Question: I am retrieving a search query from php mysql into my angularjs app. The results are in the following format:
This object is then displayed in my angularjs app and displayed using ng-repeat. The thing is I would like to limit the results to 10 only. However for some reason it does not work. I did find a possible solution <URL>. Here it states LimitTo does not work if it is an object in an object. If this is the solution how would I convert srchResults to an object in an array in javascript?? If it is not what would be the issue?
I'm using Angular 1.3.11.
My code:
'''
<md-list-item class="md-3-line" ng-repeat="result in srchResults|limitTo:10" >
<div class="md-list-item-text" ng-click= "getEmployee(result.employee_id)">
<h3>{{result.last_name}}, {{result.first_name}}</h3>
<h4>{{result.name}}</h4>
<p>{{result.fk_cs_type}}, {{result.is_active==1?"Active":"In-Active"}}</p>
<md-divider ng-if="!$last"></md-divider>
</div>
</md-list-item>
'''
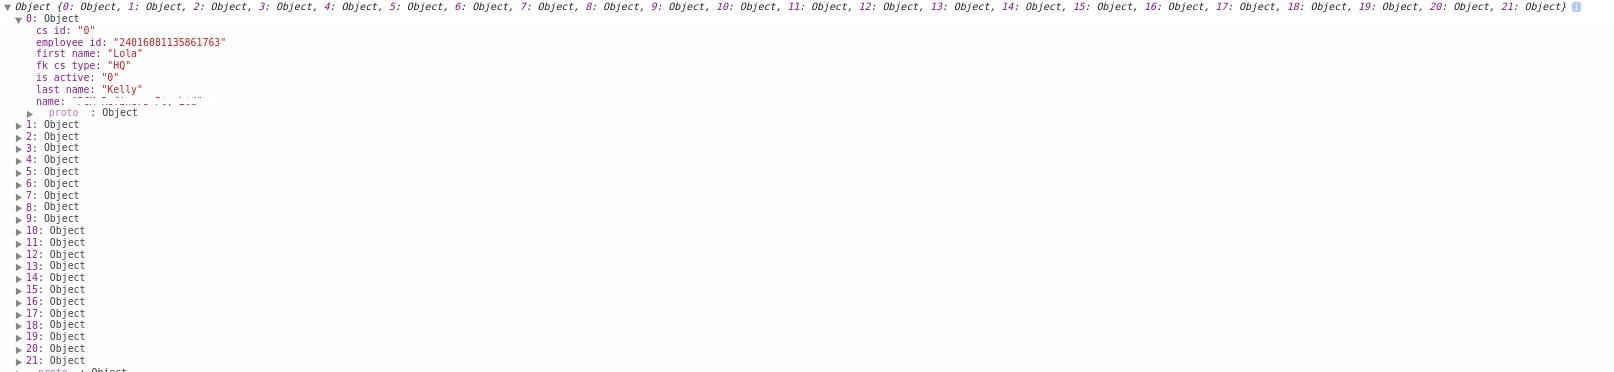
Answer: To answer your query about
> how would I convert srchResults to an object in an array in javascript
to convert an "object of objects" to an "array of objects" you can do the following:
'''
var obj; //your parent object
var res = [] //will stor result here
for(var i in obj) {
res.push(obj[i]);
}
'''
after loop ends, you will have 'res' as your desired array